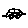
Label: car